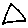
Label: triangle